Interaction volume radius: 10 \u00c5
Interaction volume height: 30 \u00c5
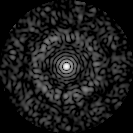
Disorder parameter: 0.8262